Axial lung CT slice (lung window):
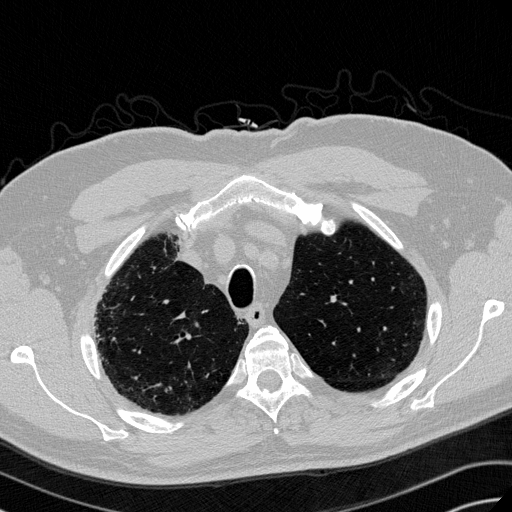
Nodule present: no